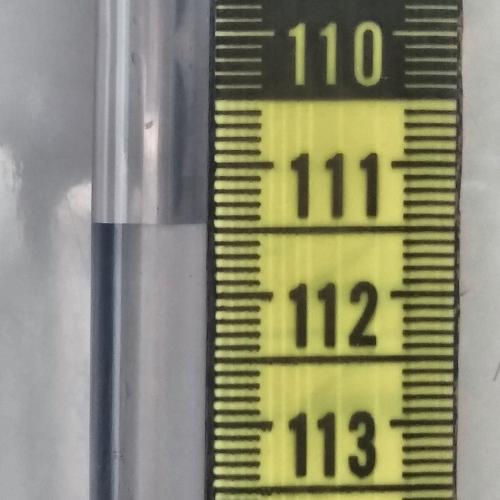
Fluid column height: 111.5 cm